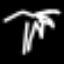
Label: palm tree